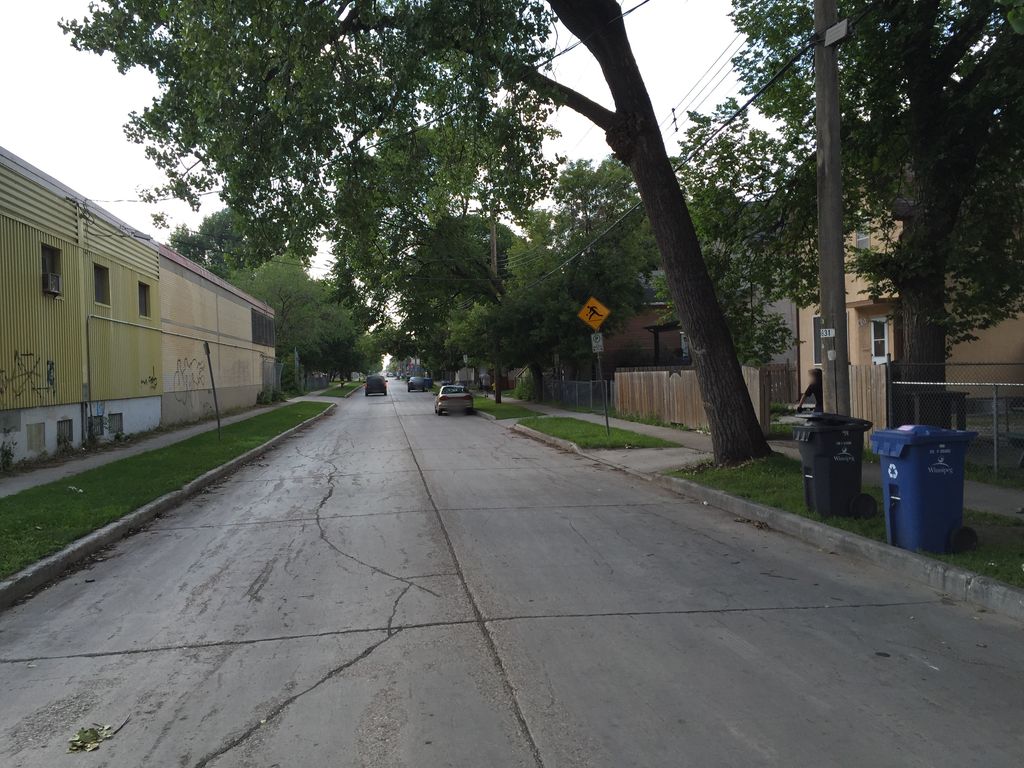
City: winnipeg